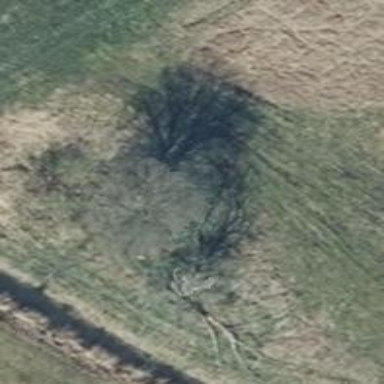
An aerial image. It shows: Deciduous broadleaved tree.